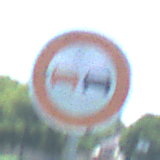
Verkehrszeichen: Ueberholverbot
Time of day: Midday
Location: Outdoor (Nature)
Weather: Clear
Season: Summer
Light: Natural